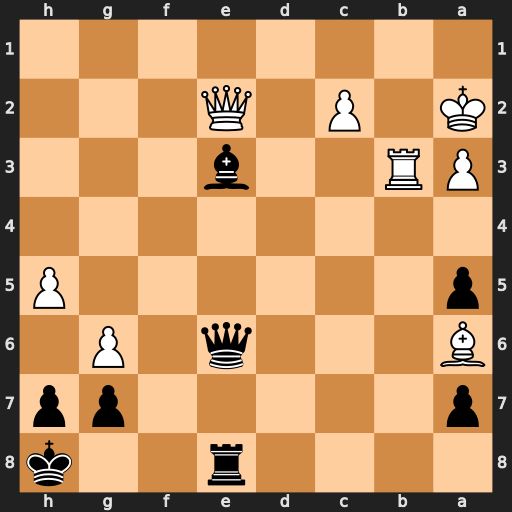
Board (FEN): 4r2k/p5pp/B3q1P1/p6P/8/PR2b3/K1P1Q3/8
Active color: b
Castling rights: -
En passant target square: -
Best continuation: a4 Bc4 axb3+